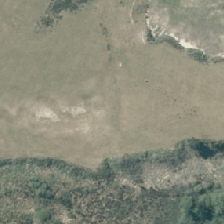
Land cover: high_producing_grassland